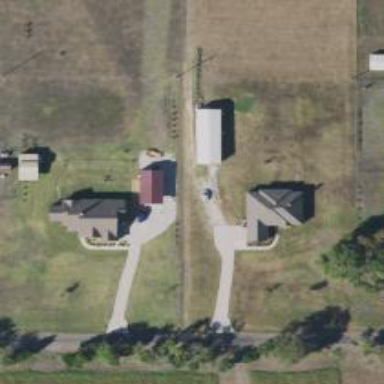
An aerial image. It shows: Driveway leading to service road.